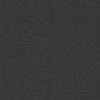
Label: dusty